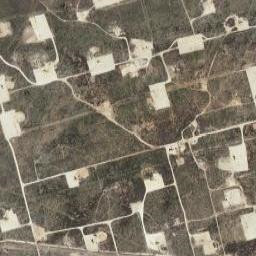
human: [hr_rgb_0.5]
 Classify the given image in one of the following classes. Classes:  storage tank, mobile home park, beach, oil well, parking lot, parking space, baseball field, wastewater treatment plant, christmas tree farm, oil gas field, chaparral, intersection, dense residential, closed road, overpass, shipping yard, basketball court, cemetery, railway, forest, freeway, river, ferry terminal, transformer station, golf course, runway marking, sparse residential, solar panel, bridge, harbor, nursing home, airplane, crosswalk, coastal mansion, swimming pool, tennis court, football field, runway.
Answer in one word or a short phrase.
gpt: oil gas field